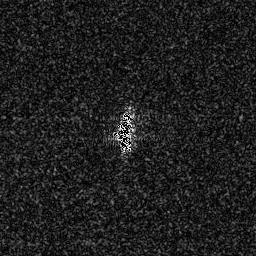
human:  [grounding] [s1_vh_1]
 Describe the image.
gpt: In the satellite image, there is  <ref>1 medium ship </ref> <box>[[43, 42, 53, 56, 0]]</box> located at center.